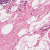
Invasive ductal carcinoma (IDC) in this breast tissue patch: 0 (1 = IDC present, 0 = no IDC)